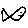
Label: fish